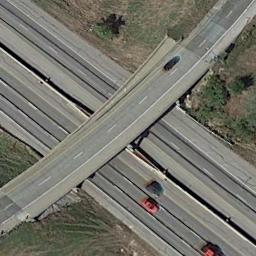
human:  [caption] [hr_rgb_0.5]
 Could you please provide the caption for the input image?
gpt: There are several cars on the road under the overpass .

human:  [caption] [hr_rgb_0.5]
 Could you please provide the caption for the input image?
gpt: There are three overpasses built above the other three roads .

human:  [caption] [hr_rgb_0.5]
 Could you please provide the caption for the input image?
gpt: The overpass is next to the bare land with some cars .

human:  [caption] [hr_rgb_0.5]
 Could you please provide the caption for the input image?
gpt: The cross-line overpass is over the roads on the lawn .

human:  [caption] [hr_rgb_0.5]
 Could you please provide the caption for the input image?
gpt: There are some bare lawns beside the overpass .